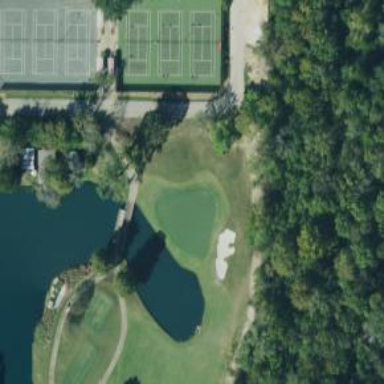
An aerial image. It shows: Path for golf carts.